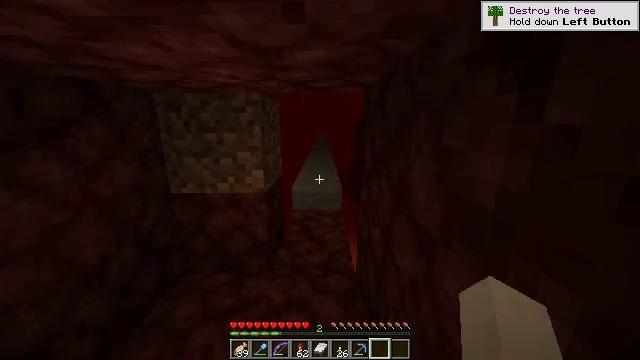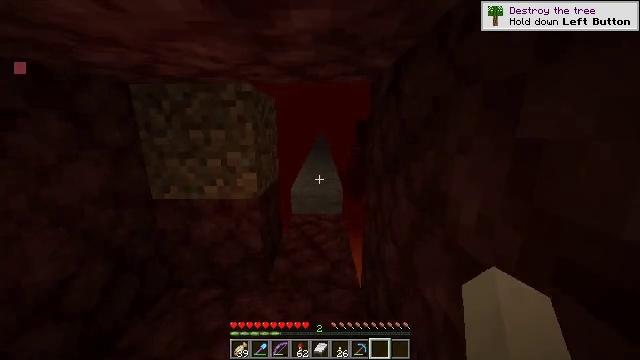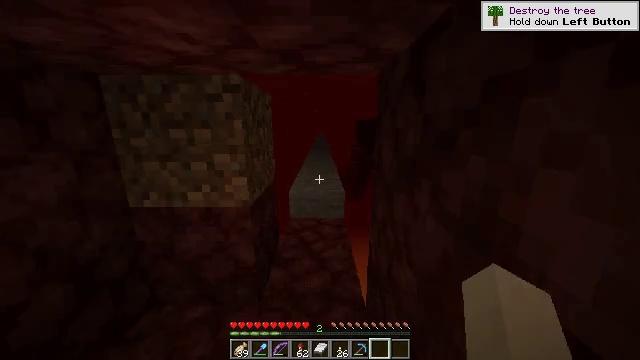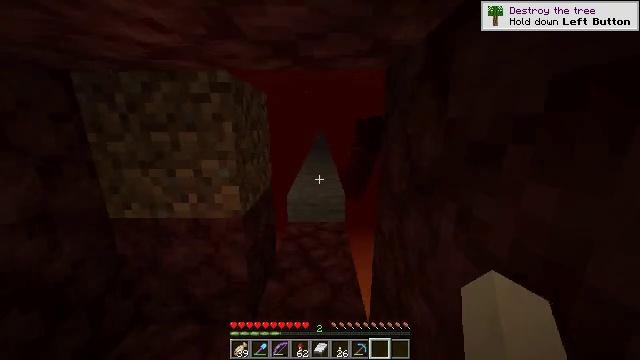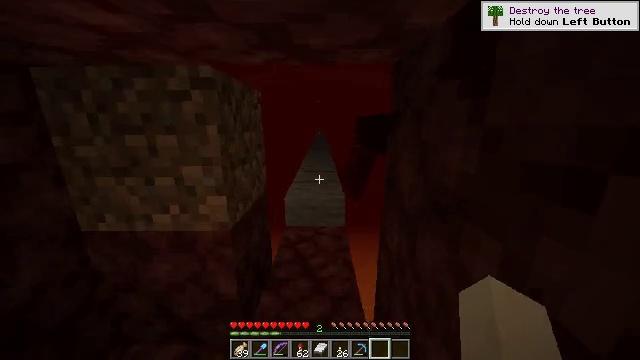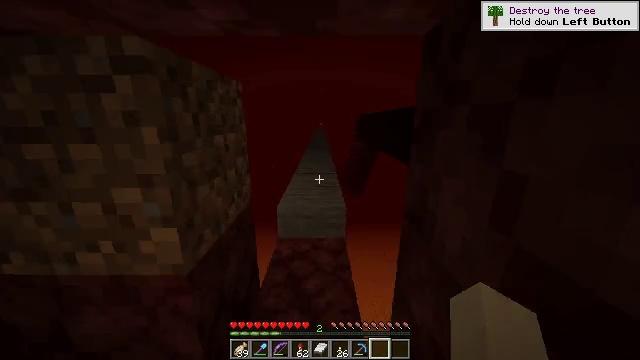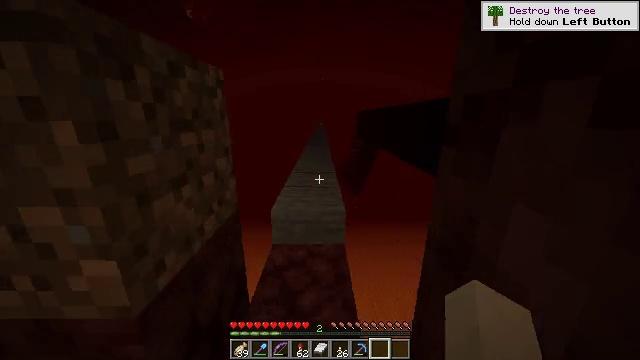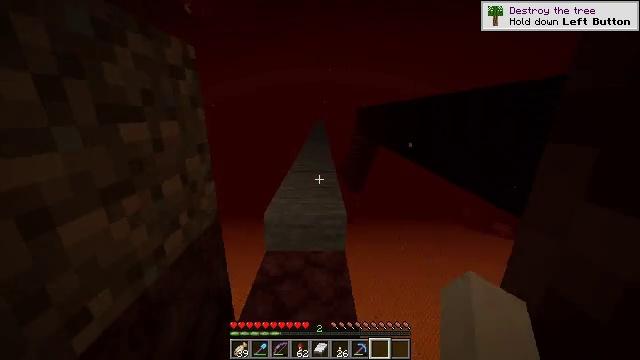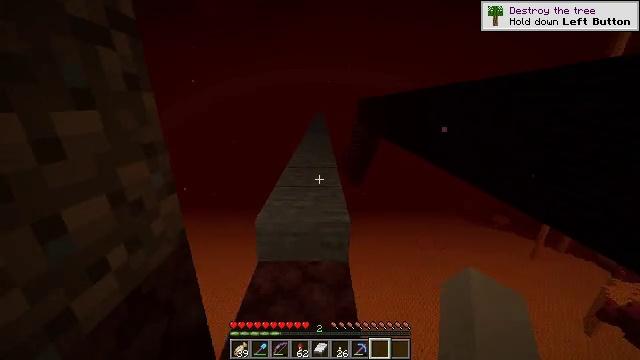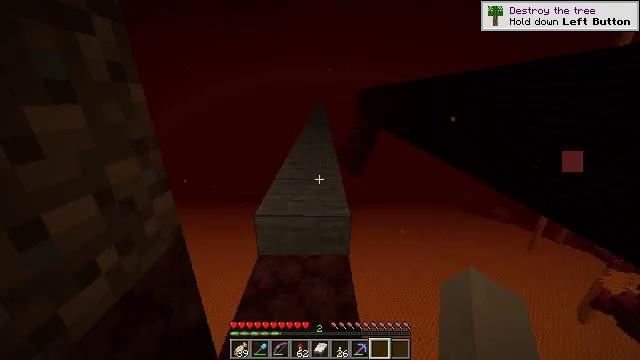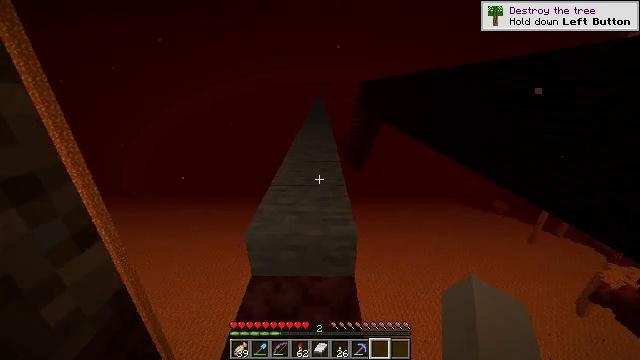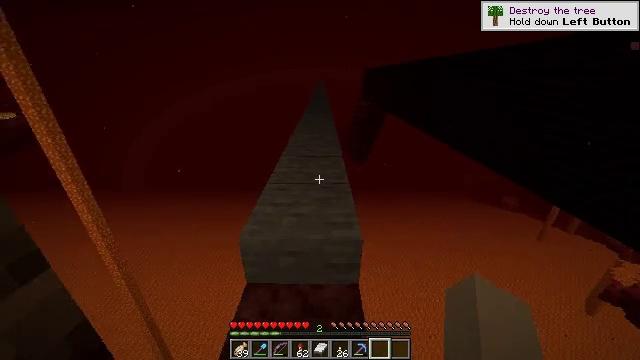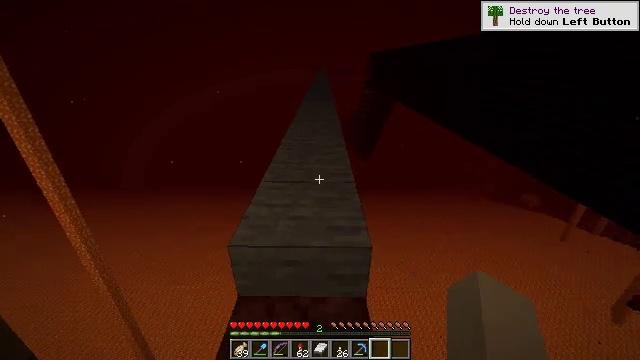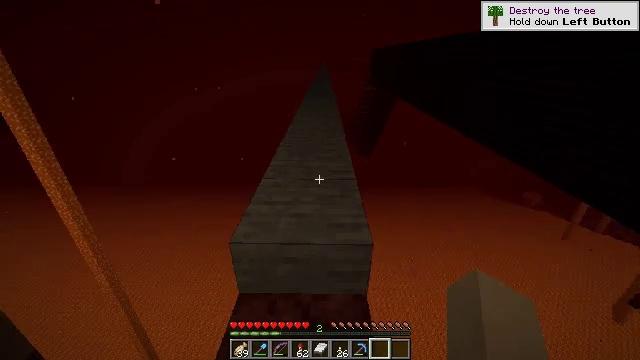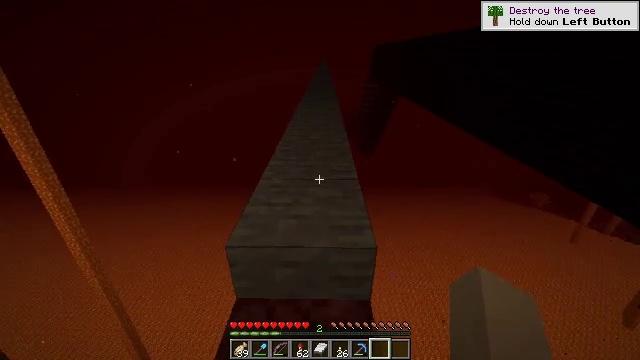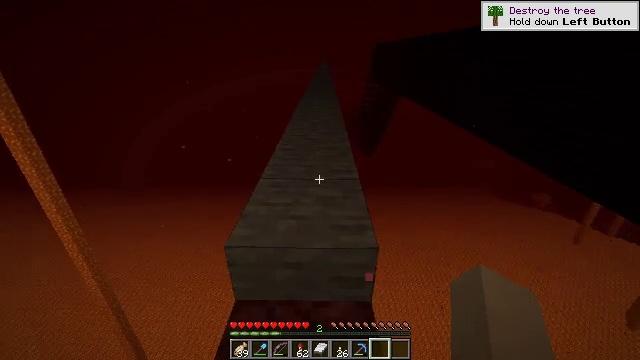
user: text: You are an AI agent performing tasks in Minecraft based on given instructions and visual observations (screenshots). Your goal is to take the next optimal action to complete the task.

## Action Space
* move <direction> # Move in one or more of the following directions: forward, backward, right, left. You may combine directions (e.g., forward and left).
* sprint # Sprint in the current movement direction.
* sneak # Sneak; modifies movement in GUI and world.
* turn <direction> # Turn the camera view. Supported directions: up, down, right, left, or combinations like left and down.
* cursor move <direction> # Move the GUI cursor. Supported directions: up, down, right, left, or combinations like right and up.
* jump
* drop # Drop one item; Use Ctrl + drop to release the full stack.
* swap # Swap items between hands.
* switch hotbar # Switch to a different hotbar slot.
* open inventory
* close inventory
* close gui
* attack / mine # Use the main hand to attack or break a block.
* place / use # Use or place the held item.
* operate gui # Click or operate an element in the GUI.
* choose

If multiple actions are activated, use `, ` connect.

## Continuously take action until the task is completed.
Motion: motion action
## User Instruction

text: Drop a golden sword.
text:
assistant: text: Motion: move forward
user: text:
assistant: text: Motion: move forward
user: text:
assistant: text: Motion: move forward
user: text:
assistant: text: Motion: move forward
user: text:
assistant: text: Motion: move forward
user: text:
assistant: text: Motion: move forward
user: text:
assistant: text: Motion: move forward, turn down
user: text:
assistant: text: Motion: move forward, turn down
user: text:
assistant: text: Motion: move forward, turn down
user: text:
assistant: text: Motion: turn down
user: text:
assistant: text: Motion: turn down
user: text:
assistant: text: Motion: turn down
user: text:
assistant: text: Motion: no_op
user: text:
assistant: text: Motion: no_op
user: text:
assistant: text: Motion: no_op
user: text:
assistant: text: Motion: no_op
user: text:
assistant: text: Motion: no_op
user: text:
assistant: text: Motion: no_op
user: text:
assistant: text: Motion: no_op
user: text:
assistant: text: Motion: no_op
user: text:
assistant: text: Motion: no_op
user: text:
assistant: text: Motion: turn right
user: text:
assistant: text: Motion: turn right
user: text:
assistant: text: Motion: turn right
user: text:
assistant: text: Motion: turn right and up
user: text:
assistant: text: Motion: turn right and up
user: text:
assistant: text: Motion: turn right
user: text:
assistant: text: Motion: no_op
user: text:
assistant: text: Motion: turn right
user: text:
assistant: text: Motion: no_op